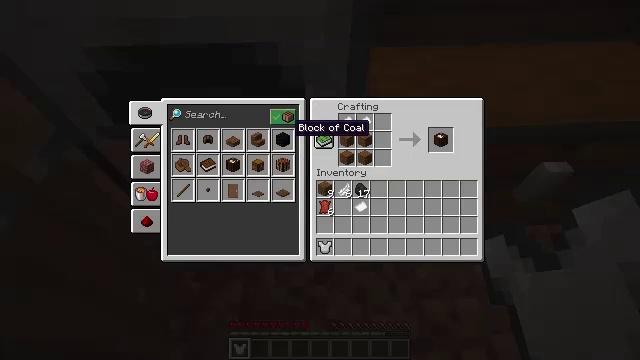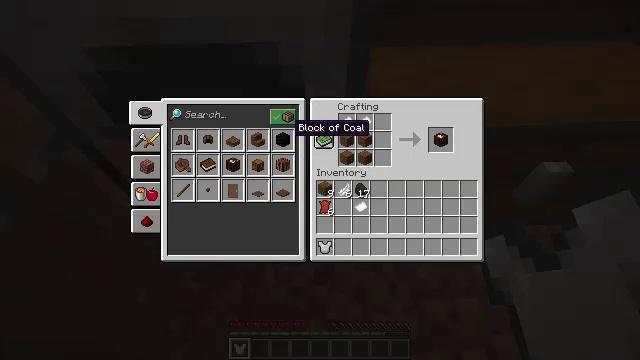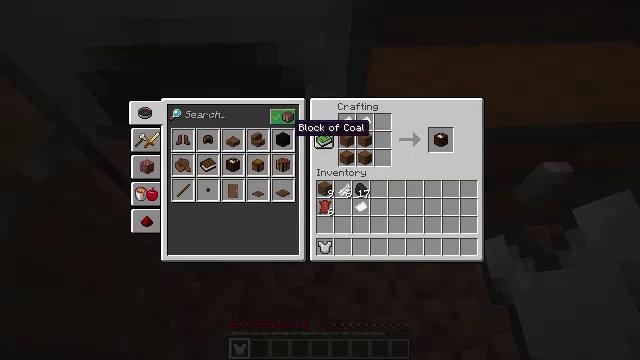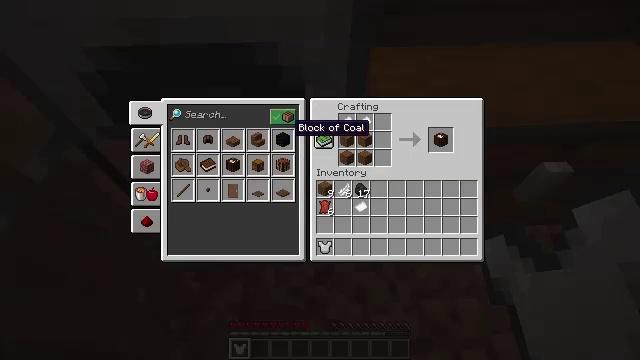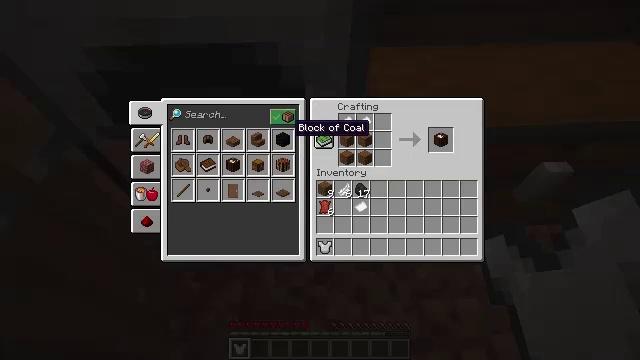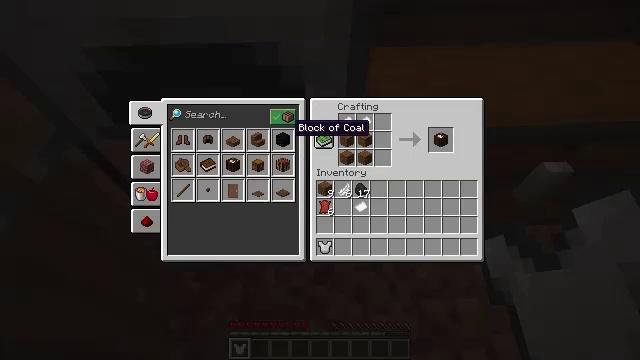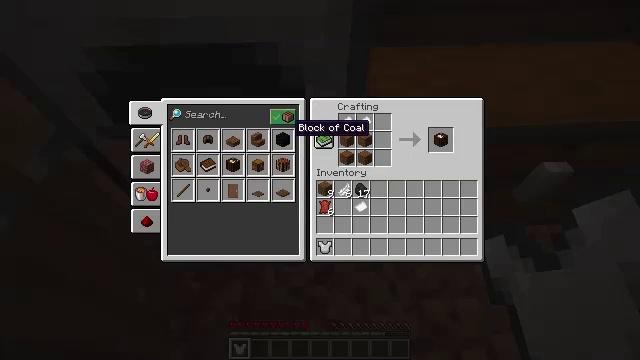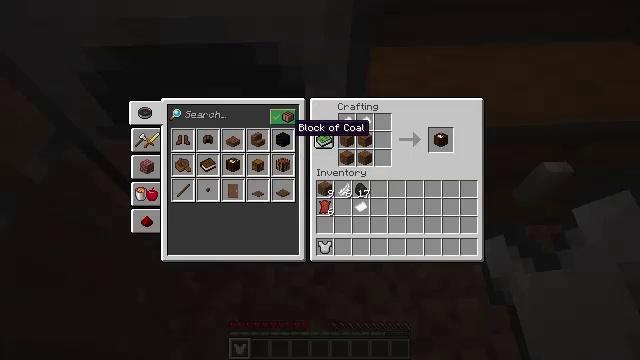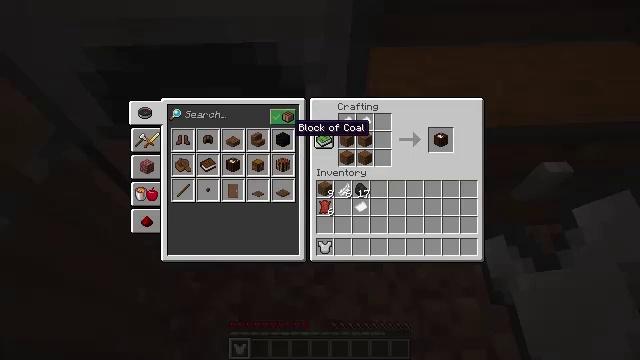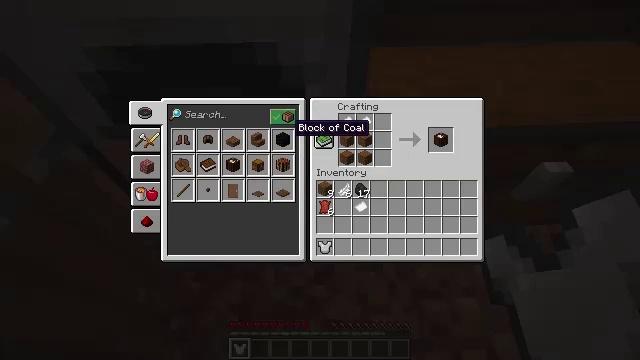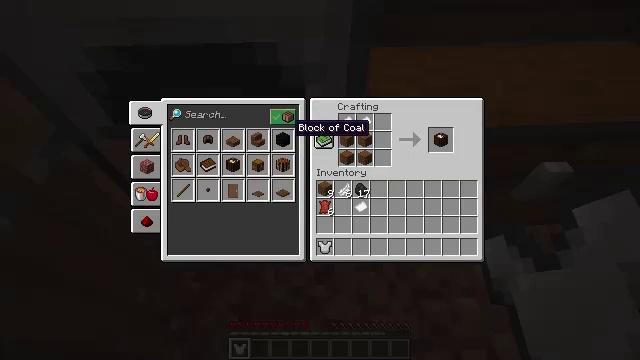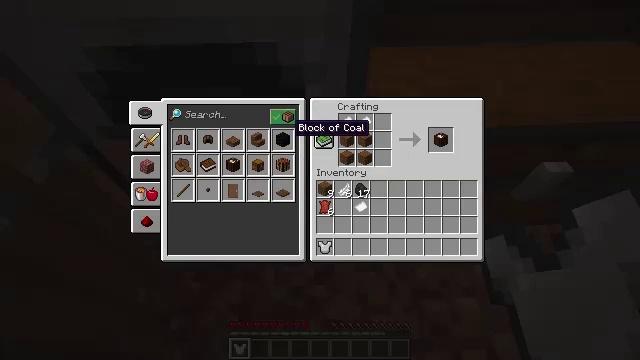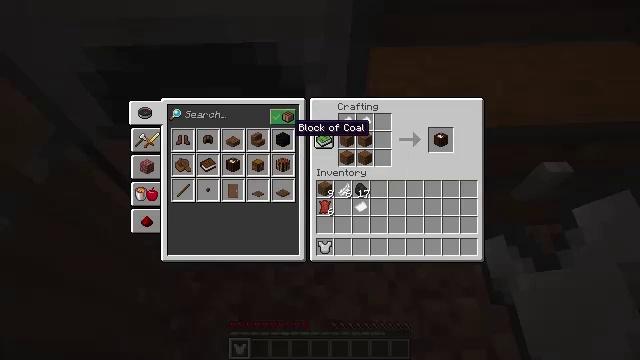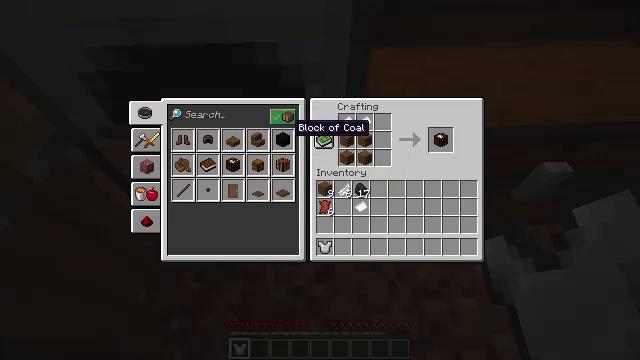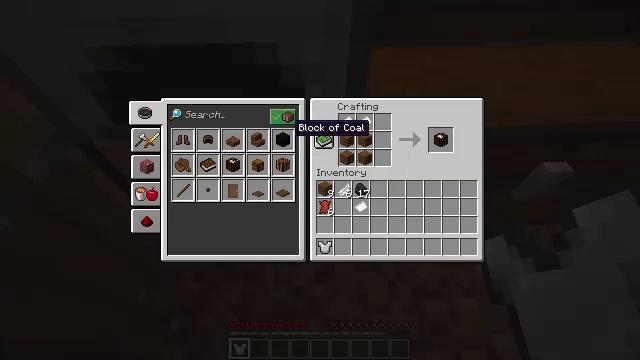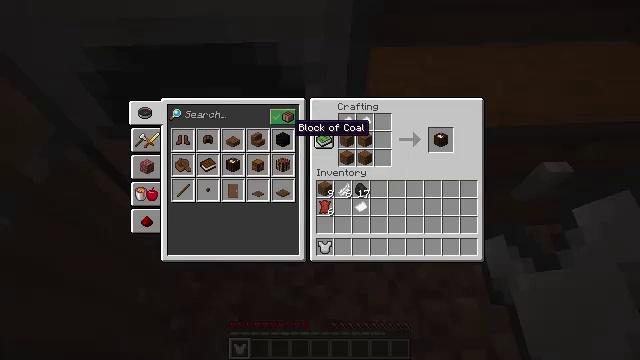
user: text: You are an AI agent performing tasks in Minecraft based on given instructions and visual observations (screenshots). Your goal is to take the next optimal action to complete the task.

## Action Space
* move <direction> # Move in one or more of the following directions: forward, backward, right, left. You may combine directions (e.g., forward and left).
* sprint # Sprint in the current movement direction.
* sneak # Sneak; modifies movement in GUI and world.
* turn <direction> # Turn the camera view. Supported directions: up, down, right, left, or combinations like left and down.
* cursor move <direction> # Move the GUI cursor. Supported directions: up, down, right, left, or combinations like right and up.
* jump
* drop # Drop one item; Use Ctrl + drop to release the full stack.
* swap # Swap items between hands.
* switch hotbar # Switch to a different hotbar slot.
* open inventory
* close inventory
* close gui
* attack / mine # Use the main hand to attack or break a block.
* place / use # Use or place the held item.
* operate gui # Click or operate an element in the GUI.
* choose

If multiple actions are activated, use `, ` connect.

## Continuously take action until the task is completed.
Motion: motion action
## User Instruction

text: Form a leather helmet in the crafting table.
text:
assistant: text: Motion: no_op
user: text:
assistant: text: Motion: no_op
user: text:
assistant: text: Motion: no_op
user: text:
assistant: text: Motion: no_op
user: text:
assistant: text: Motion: no_op
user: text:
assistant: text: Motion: no_op
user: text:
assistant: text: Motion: no_op
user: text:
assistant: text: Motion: no_op
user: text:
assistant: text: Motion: no_op
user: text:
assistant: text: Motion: no_op
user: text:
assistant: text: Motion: no_op
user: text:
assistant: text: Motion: no_op
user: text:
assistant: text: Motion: no_op
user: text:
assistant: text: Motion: no_op
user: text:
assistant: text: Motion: no_op
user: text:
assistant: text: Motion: no_op
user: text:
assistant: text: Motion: no_op
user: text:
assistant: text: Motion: no_op
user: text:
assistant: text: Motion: no_op
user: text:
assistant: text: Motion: no_op
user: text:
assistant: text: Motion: no_op
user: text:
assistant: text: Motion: no_op
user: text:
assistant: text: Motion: no_op
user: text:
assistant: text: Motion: cursor move left
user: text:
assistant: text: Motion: cursor move left and up
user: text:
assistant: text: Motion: cursor move left
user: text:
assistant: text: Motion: no_op
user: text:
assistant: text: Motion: no_op
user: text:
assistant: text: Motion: cursor move left
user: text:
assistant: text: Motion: no_op